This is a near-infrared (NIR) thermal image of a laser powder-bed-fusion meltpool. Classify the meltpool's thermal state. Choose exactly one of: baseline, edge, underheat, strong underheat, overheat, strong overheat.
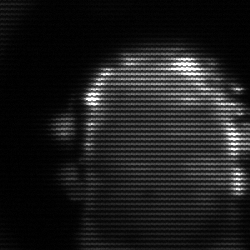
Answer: baseline